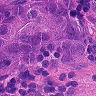
Metastatic tissue present: yes